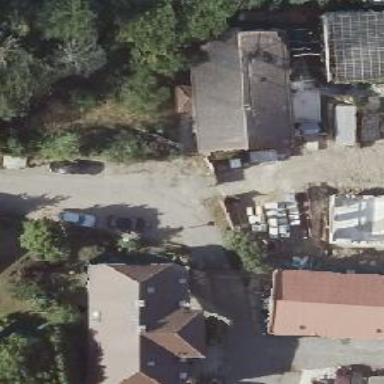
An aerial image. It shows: Driveway.